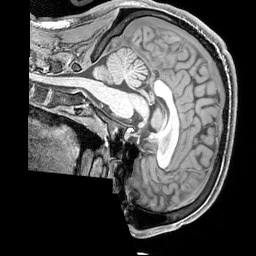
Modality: T1w
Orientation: sagittal
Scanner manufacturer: siemens
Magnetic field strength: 3 T
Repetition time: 2.3 s
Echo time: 0.00226 s